Interaction volume radius: 5 \u00c5
Interaction volume height: 10 \u00c5
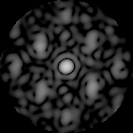
Disorder parameter: 0.4702